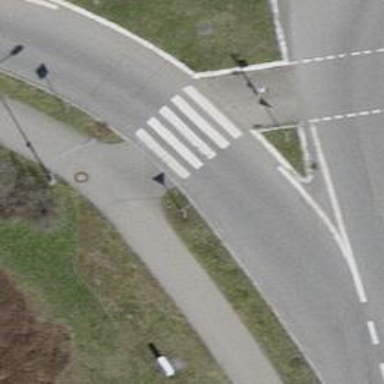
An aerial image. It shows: Marked crossing on the road with clear markings.